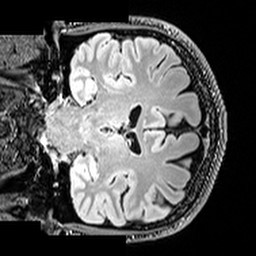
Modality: T2w
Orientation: coronal
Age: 47
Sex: male
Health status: healthy
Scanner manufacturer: siemens
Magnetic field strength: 3 T
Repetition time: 5 s
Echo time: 0.397 s